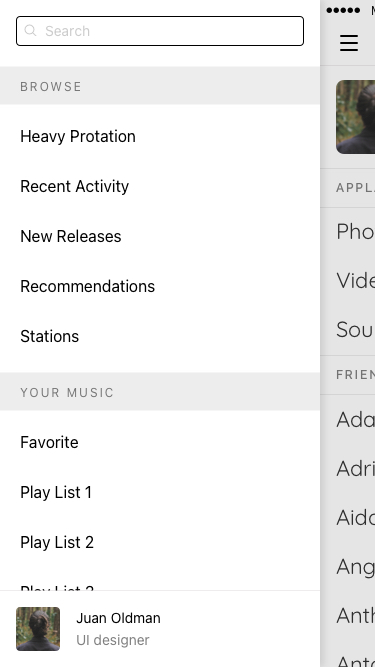
Text in this UI design:
Play List 3
UI designer
Juan Oldman
Play List 2
Play List 1
Favorite
Stations
Recommendations
New Releases
Recent Activity
Heavy Protation